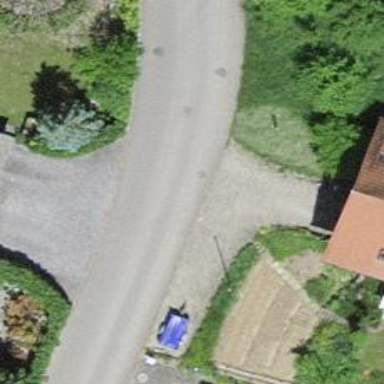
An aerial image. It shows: Paved residential road.